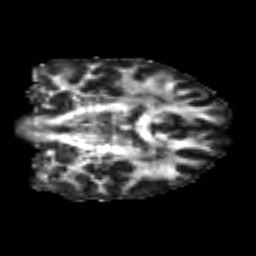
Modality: FA
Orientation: coronal
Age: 26
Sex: female
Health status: healthy
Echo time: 0.074 s